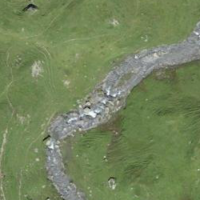
EUNIS habitat code: 23
Species observed at this site:
Parnassia palustris